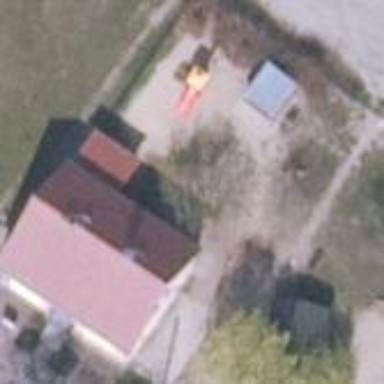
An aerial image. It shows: Kindergarten.